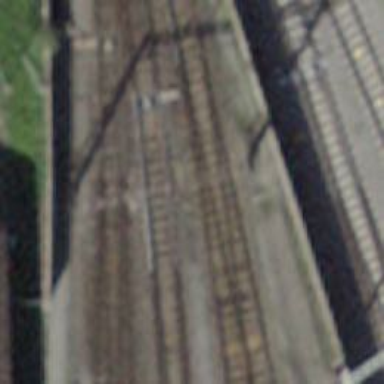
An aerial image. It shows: Railway switch.